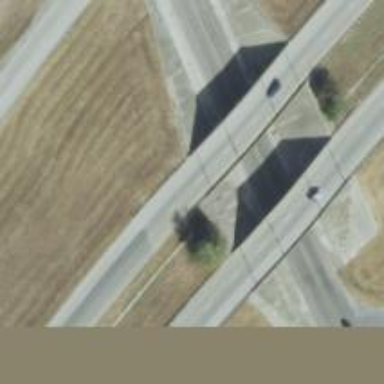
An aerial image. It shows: Bridge over motorway.